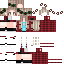
A female human skin with medium skin, wearing brown long hair dressed in a blue hoodie and brown skirt, featuring a closed mouth.